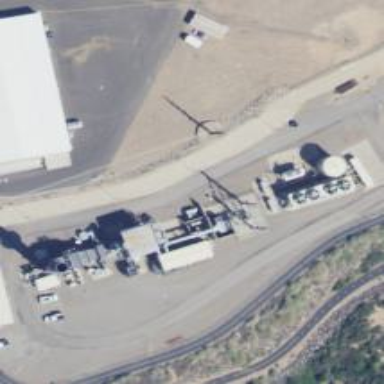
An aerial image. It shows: Switch tower used for power distribution.